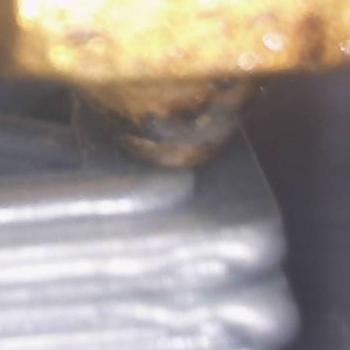
Flow rate: 252%